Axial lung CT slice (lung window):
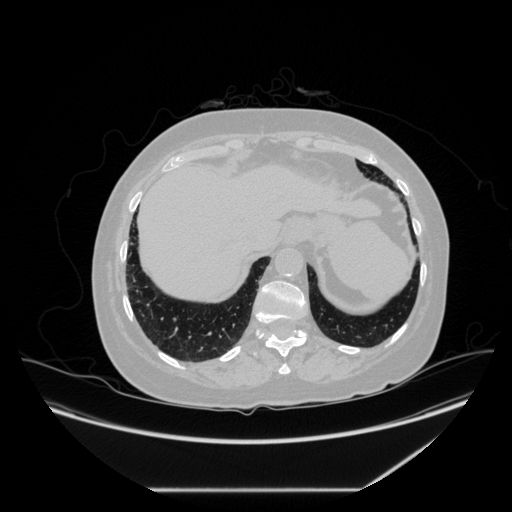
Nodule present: no